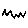
Label: zigzag